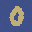
Label: 0